Field crop: maize
Growth stage: 2
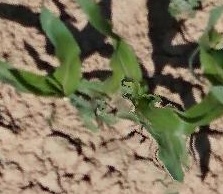
Species: maize